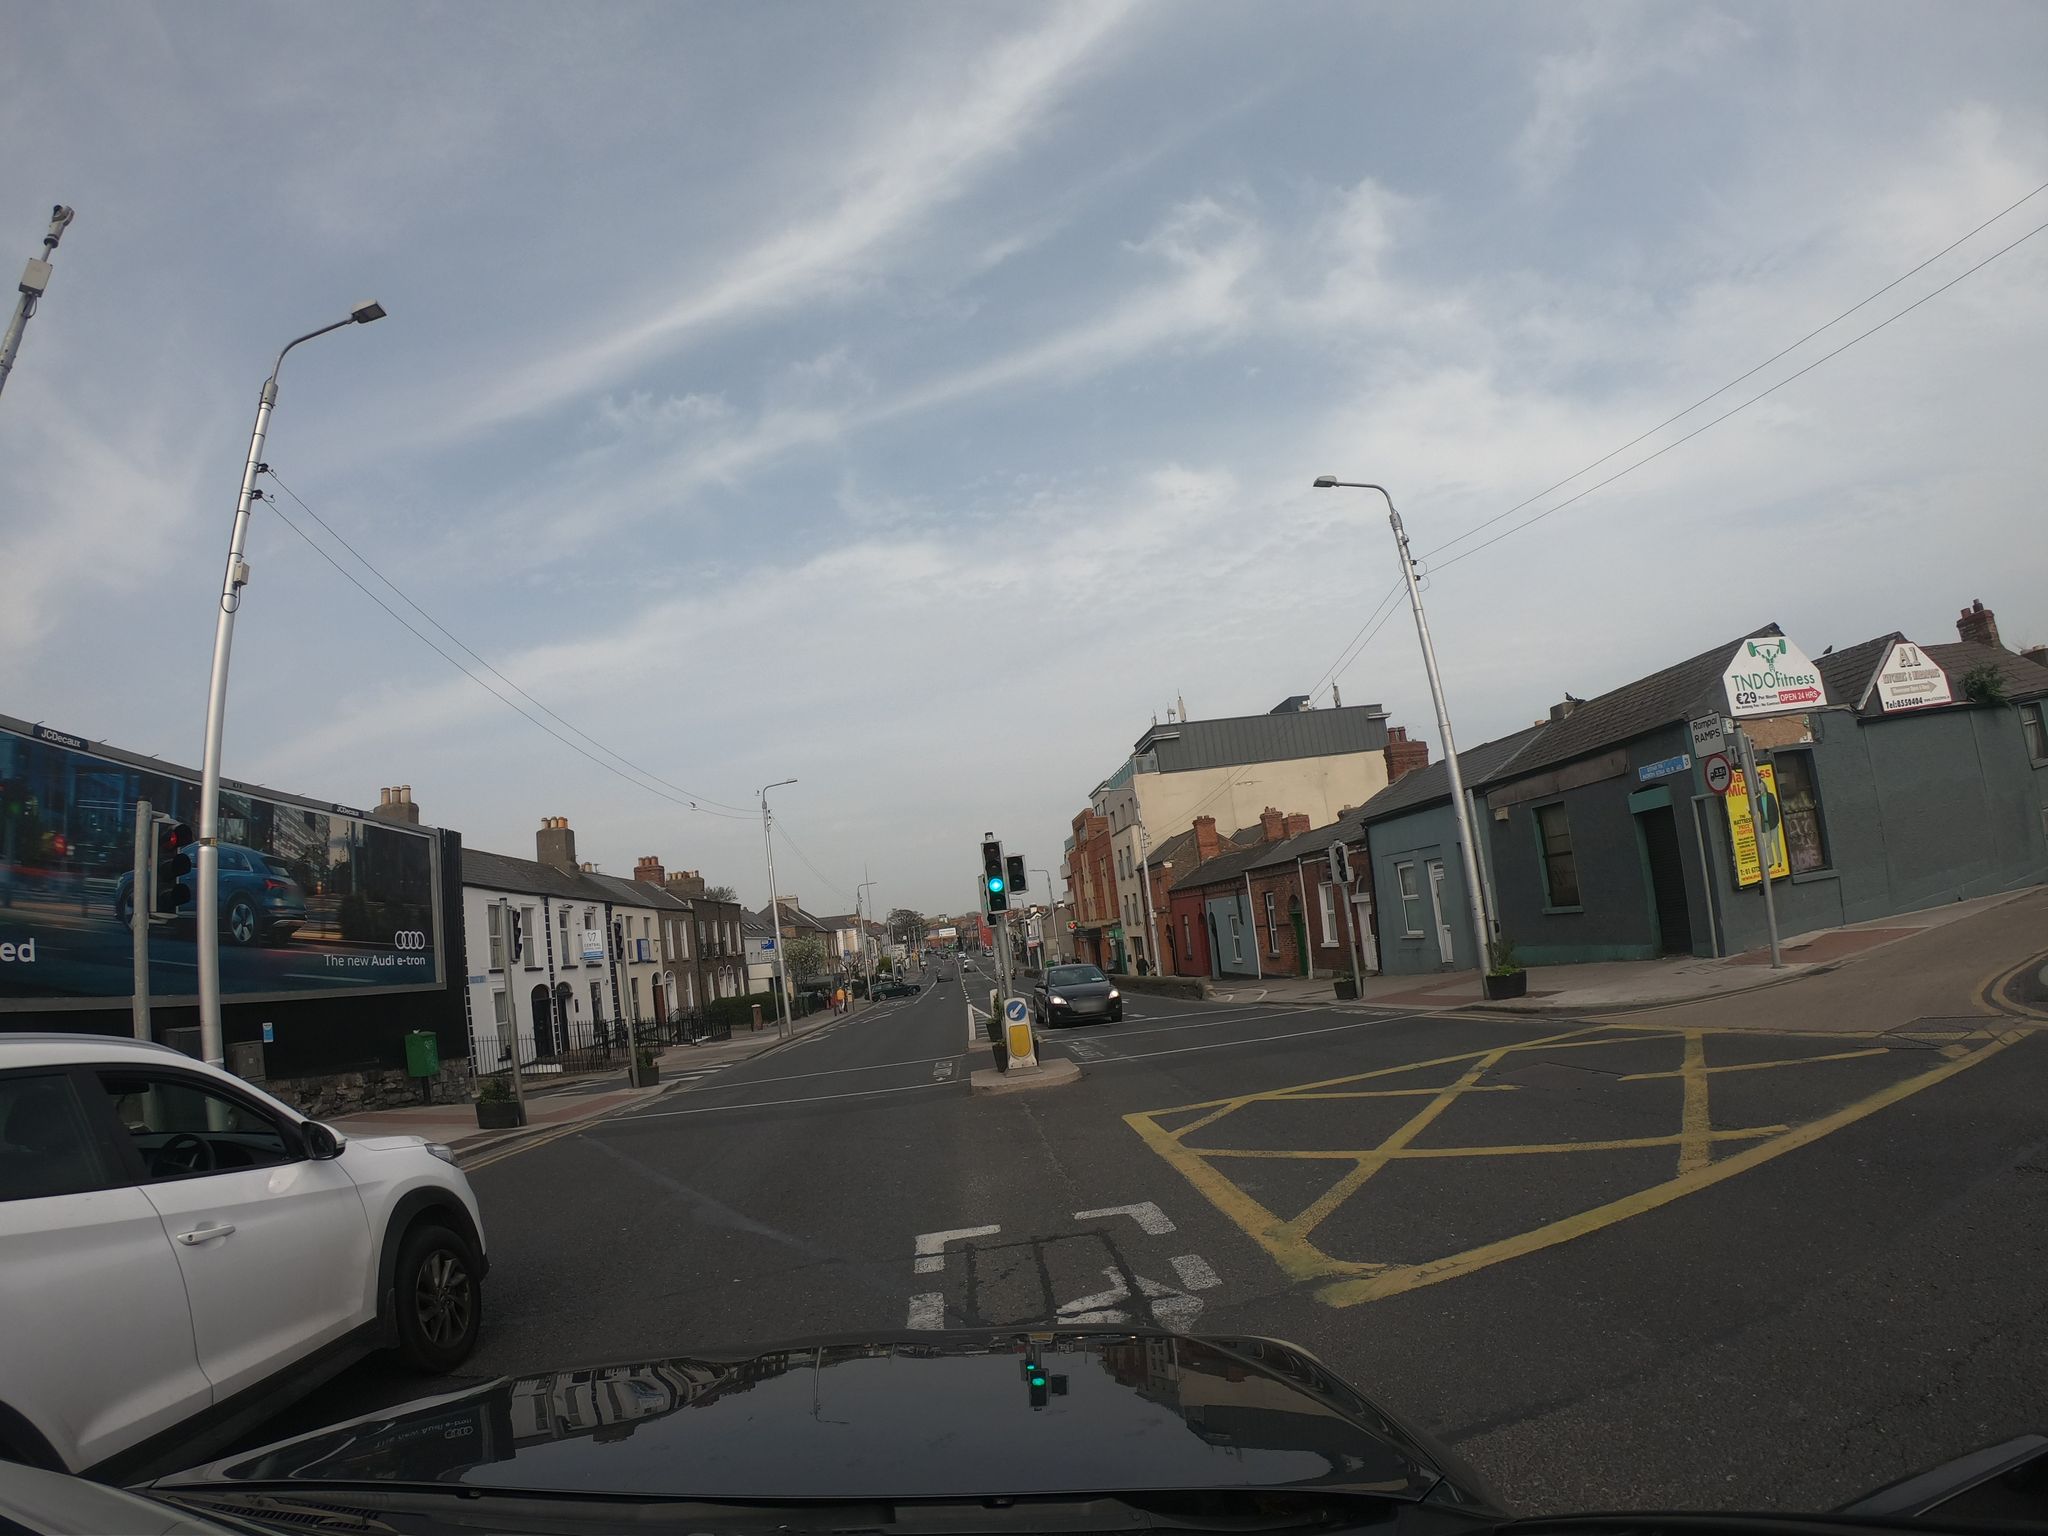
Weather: cloudy
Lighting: day
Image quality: good
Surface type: driving surface
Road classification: secondary
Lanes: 4
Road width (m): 3
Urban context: urban centre
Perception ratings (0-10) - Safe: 2.49, Lively: 8.61, Beautiful: 2.76, Boring: 1.31, Depressing: 2.45, Wealthy: 2.71